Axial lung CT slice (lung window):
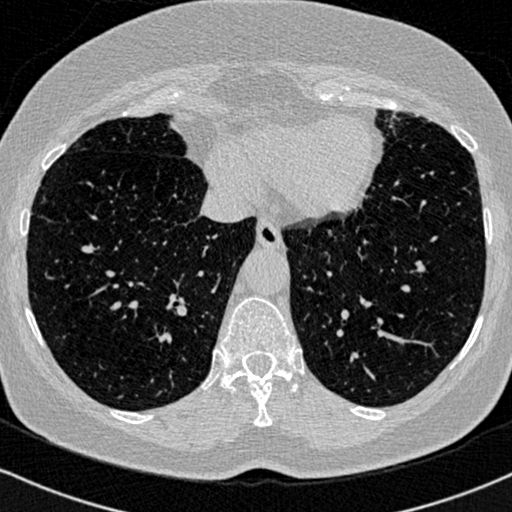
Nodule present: no